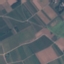
Land use / land cover: PermanentCrop